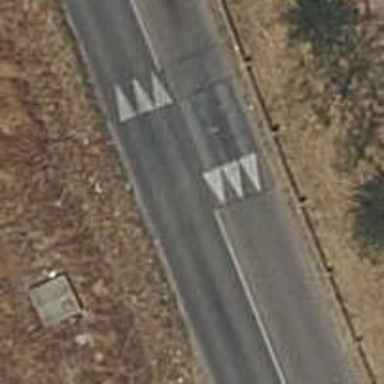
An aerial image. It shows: Uncontrolled crossing with table for traffic calming.